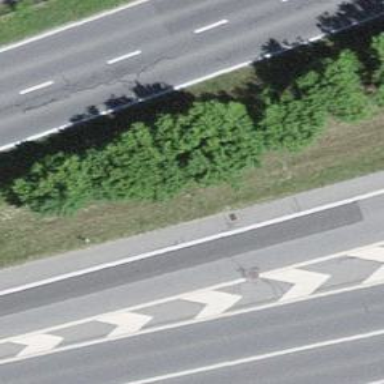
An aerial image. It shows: Asphalt trunk link road.